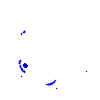
Particle: kaon